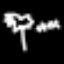
Label: palm tree